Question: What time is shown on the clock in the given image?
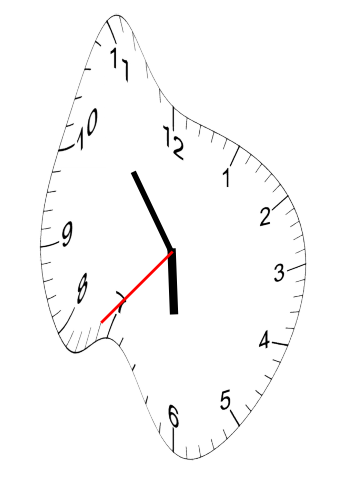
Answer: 05:53:37